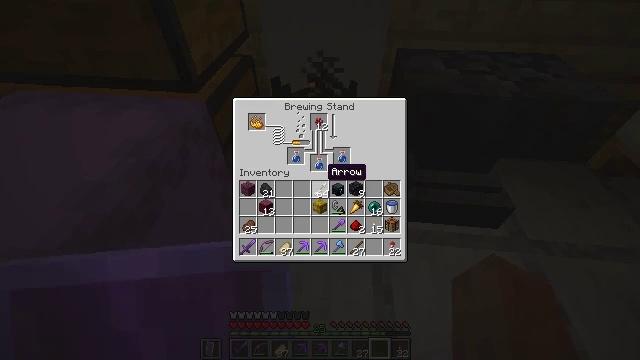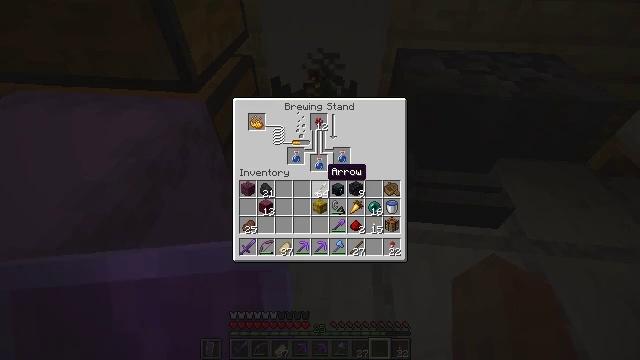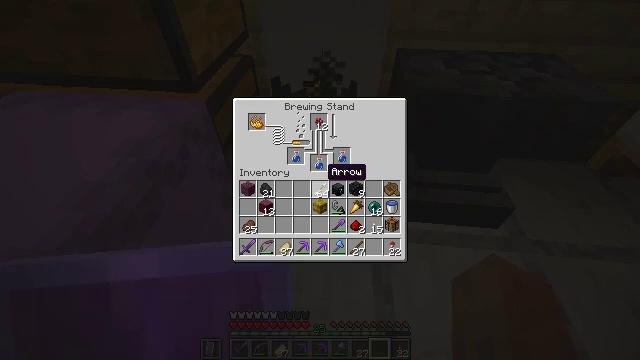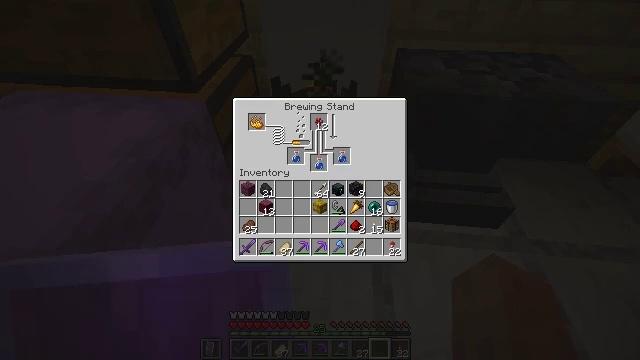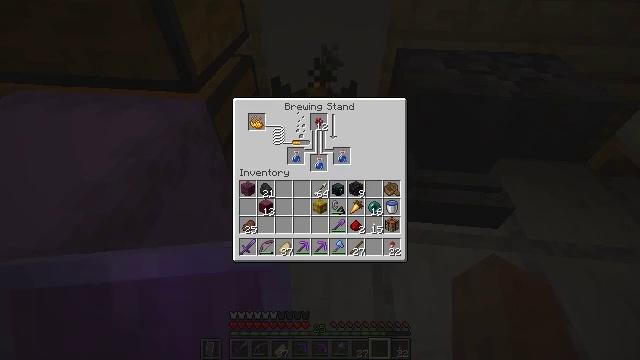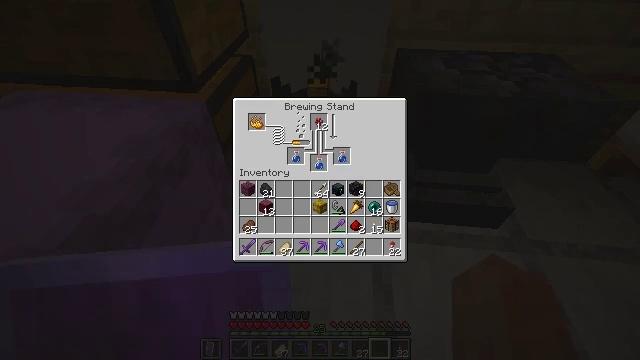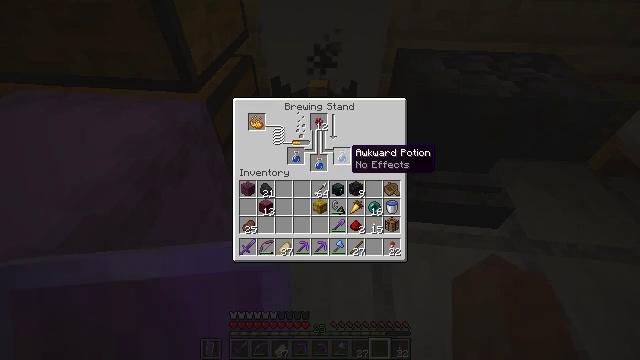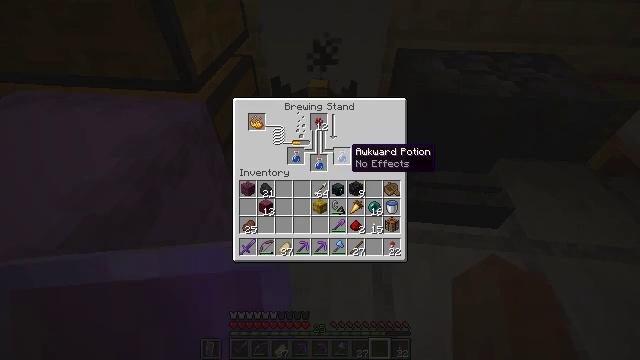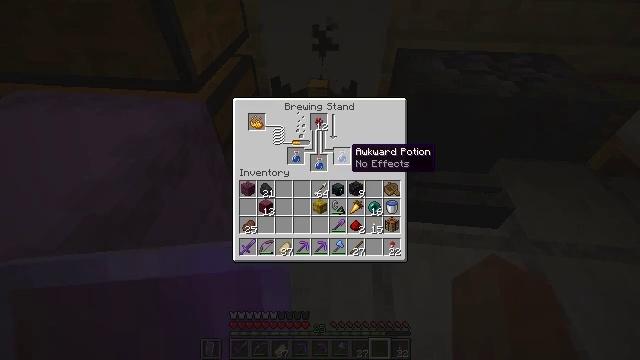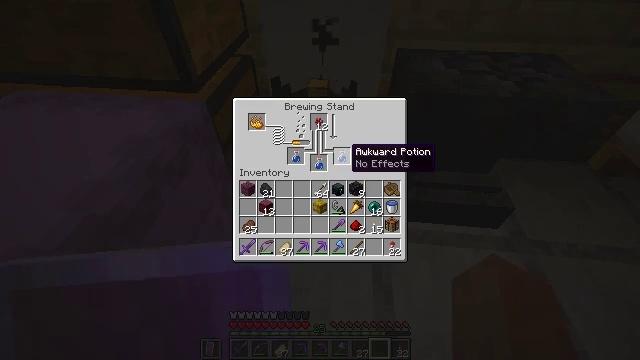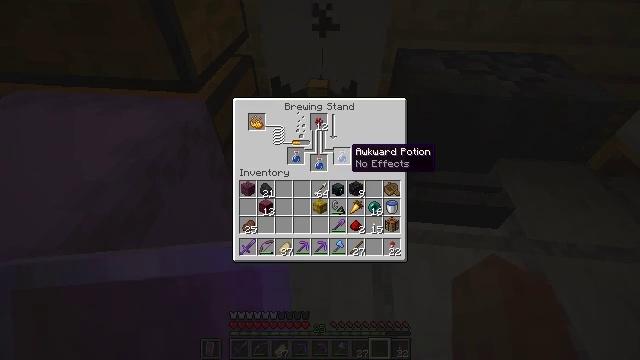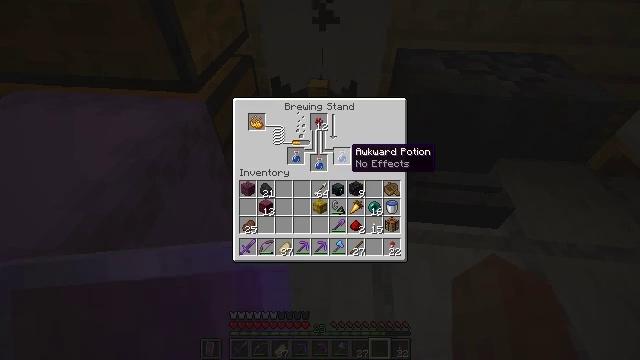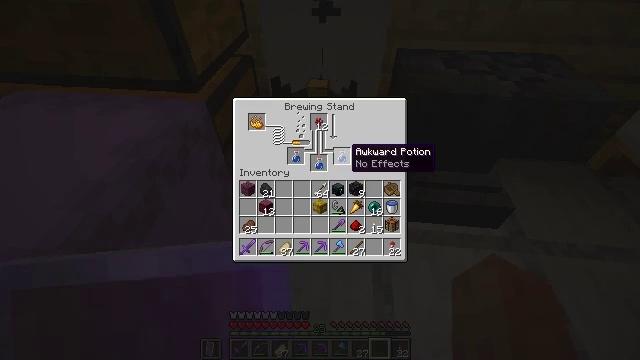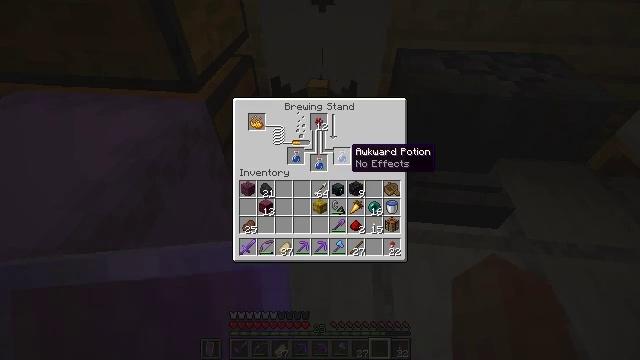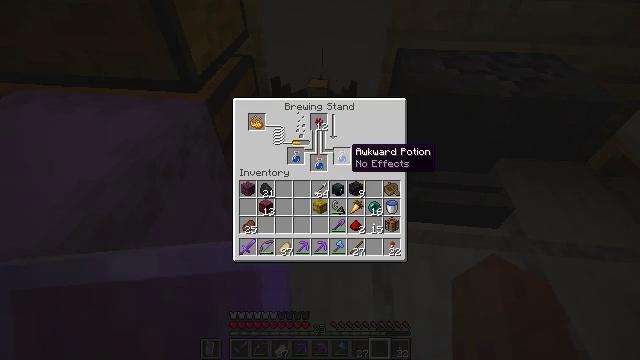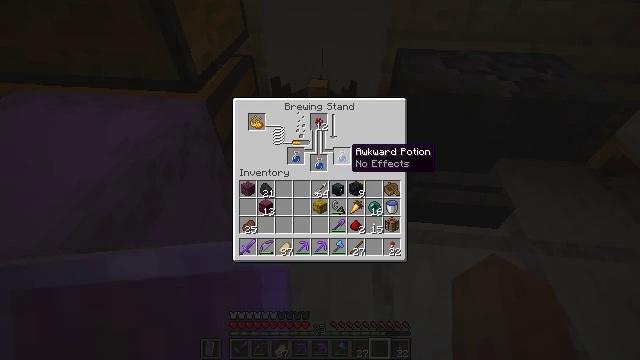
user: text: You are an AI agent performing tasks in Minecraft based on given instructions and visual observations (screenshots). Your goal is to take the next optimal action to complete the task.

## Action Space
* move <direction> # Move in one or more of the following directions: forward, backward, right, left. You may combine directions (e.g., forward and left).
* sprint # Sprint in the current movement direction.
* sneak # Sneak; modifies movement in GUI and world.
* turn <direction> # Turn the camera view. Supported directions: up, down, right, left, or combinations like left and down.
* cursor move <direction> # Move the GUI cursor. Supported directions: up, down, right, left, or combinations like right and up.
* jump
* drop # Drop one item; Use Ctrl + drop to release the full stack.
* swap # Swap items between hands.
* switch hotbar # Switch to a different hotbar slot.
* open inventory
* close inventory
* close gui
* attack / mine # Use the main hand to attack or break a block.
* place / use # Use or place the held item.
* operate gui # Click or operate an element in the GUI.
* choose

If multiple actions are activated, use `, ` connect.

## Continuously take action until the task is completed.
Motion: motion action
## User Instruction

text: Make sugar using sugarcane.
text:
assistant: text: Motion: no_op
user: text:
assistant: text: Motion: no_op
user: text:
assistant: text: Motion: turn right
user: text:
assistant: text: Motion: turn right
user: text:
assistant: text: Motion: no_op
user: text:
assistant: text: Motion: no_op
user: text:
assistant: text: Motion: no_op
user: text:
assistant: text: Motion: no_op
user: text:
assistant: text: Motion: no_op
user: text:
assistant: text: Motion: no_op
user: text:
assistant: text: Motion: no_op
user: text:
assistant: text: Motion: no_op
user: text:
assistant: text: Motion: no_op
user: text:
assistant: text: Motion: no_op
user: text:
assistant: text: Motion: no_op
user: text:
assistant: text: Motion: turn left and up
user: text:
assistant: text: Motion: turn up
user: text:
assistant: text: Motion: no_op
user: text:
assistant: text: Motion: sneak
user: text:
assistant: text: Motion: sneak
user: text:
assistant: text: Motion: sneak
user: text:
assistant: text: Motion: sneak
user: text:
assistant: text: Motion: sneak
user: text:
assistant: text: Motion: sneak, turn up
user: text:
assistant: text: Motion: sneak
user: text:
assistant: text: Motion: sneak
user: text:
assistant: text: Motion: sneak
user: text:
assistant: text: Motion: sneak, attack / mine
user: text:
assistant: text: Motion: sneak, attack / mine
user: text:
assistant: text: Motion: sneak, attack / mine